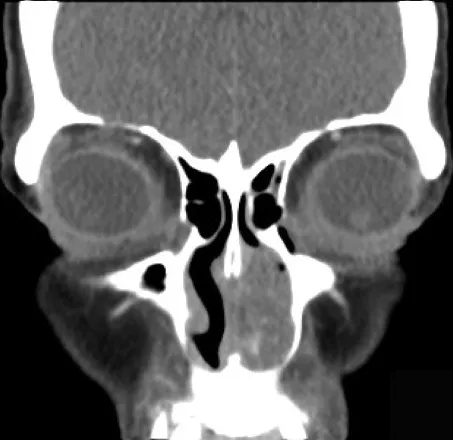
CT scan of the paranasal sinuses with contrast. The coronal section showed a left anterior lobulated nasal mass of undetermined origin at the level of the cartilaginous part of the nasal septum with mild heterogeneous post IV contrast enhancement.
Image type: radiology (ct)